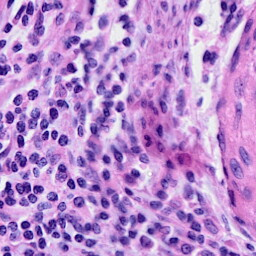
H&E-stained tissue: Cervix